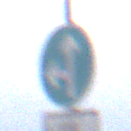
Verkehrszeichen: VorgeschriebeneFahrtrichtungGeradeausOderLinks
Zusatzzeichen unten: EinspurigeFahrzeugeFrei1
Umgebung: Outdoor, Nature
Tageszeit: MorningAfternoon
Wetter: Overcast
Licht: Natural
Jahreszeit: NotSpecified
Kontrast: LowContrast